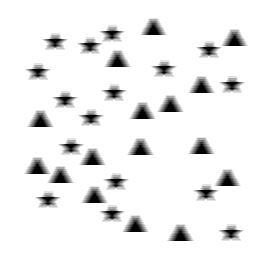
Squares: 0
Triangles: 16
Stars: 16
Total shapes: 32